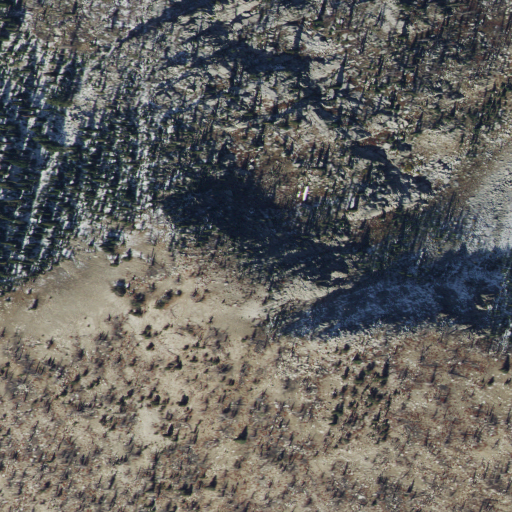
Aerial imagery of mountain in Idaho named Green Mountain containing grassland, shrub, and evergreen forest